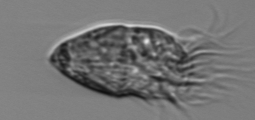
Label: Strombidium_morphotype1